Interaction volume radius: 5 \u00c5
Interaction volume height: 15 \u00c5
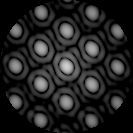
Disorder parameter: 0.02561